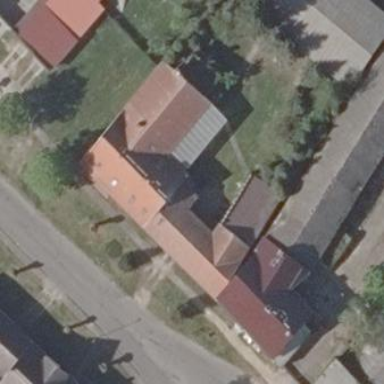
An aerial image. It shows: Residential building.